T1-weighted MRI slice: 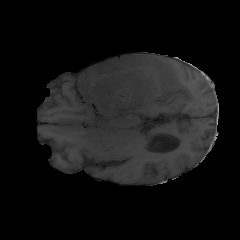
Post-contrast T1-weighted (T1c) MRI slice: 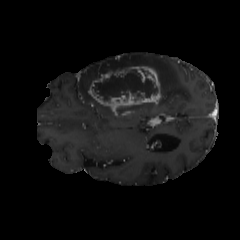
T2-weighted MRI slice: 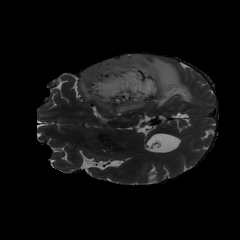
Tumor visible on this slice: yes